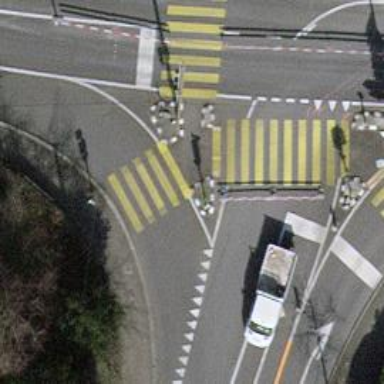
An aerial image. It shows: Traffic calming island.